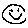
Label: smiley face